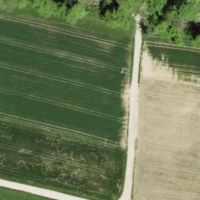
EUNIS habitat code: 25
Species observed at this site:
Helianthus annuus